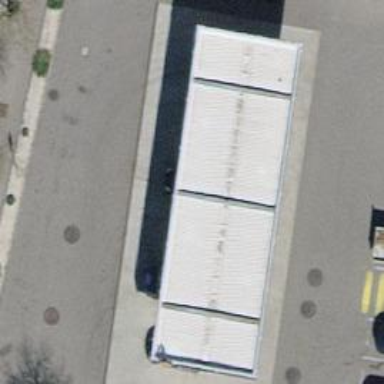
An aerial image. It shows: View of roof of building.